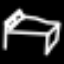
Label: bed